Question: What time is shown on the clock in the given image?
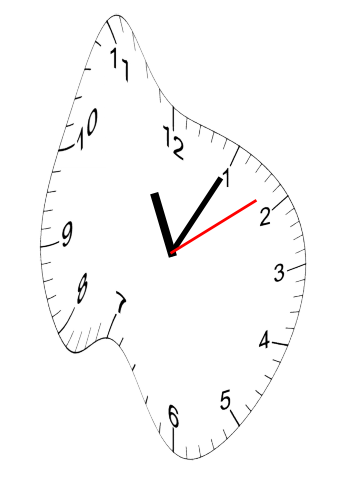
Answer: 11:05:09